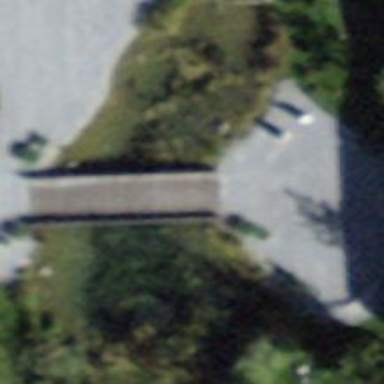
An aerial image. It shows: Footway bridge.